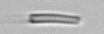
Label: fiber